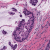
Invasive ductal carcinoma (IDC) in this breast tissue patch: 1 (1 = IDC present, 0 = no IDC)